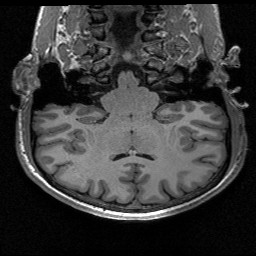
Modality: T1w
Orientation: sagittal
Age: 28
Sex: male
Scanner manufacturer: siemens
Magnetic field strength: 3 T
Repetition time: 2.53 s
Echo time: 0.00267 s